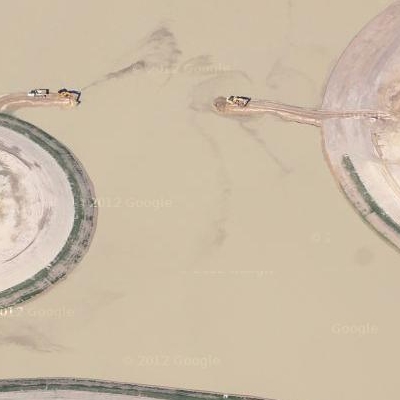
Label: RiverLake